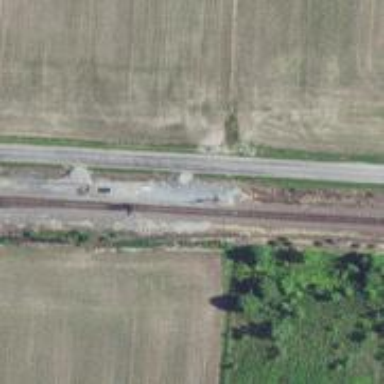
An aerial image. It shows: Railway spur junction.